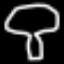
Label: mushroom